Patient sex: F
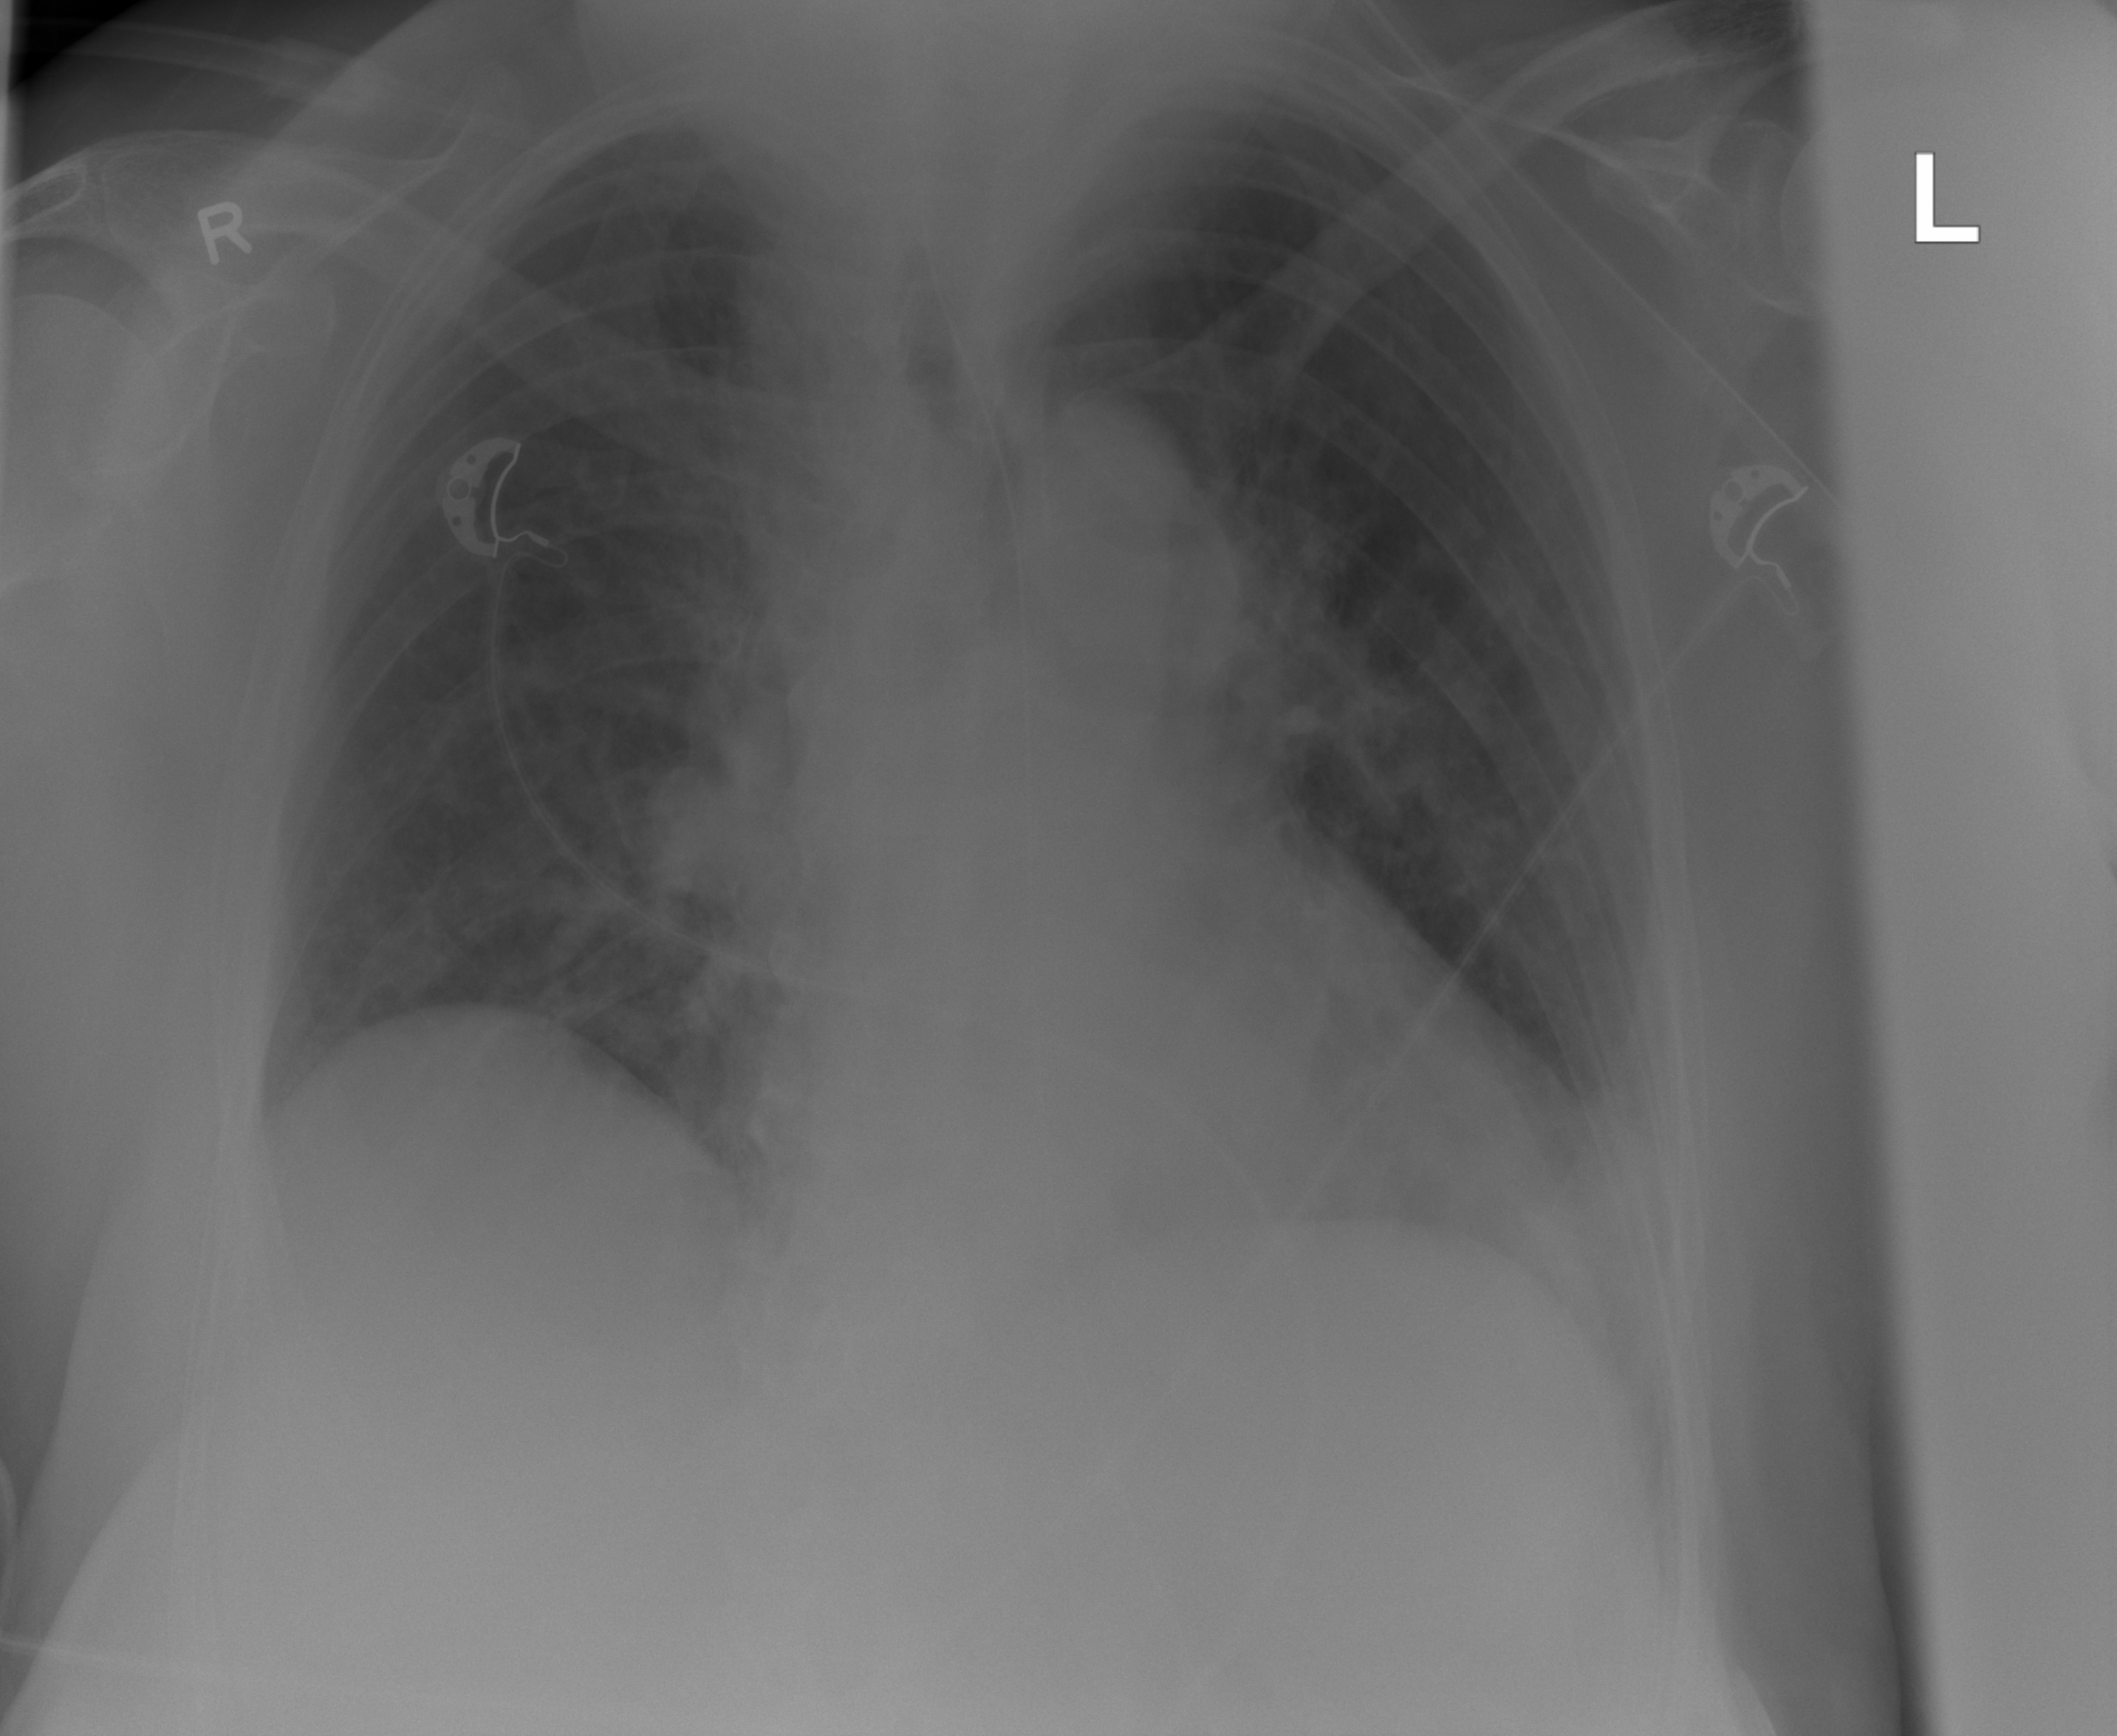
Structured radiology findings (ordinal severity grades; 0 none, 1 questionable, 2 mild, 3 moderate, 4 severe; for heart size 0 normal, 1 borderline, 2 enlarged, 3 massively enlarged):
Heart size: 0
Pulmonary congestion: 2
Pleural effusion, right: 0
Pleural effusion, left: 0
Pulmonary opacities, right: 0
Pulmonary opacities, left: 0
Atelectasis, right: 0
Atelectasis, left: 0